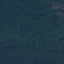
Land use / land cover class: Forest